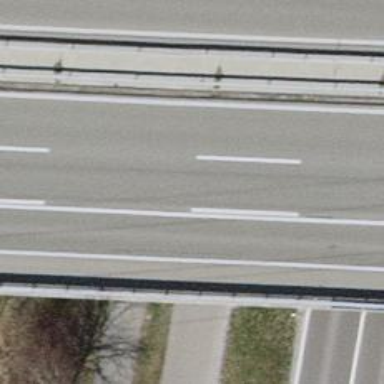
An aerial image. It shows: Motorway junction.